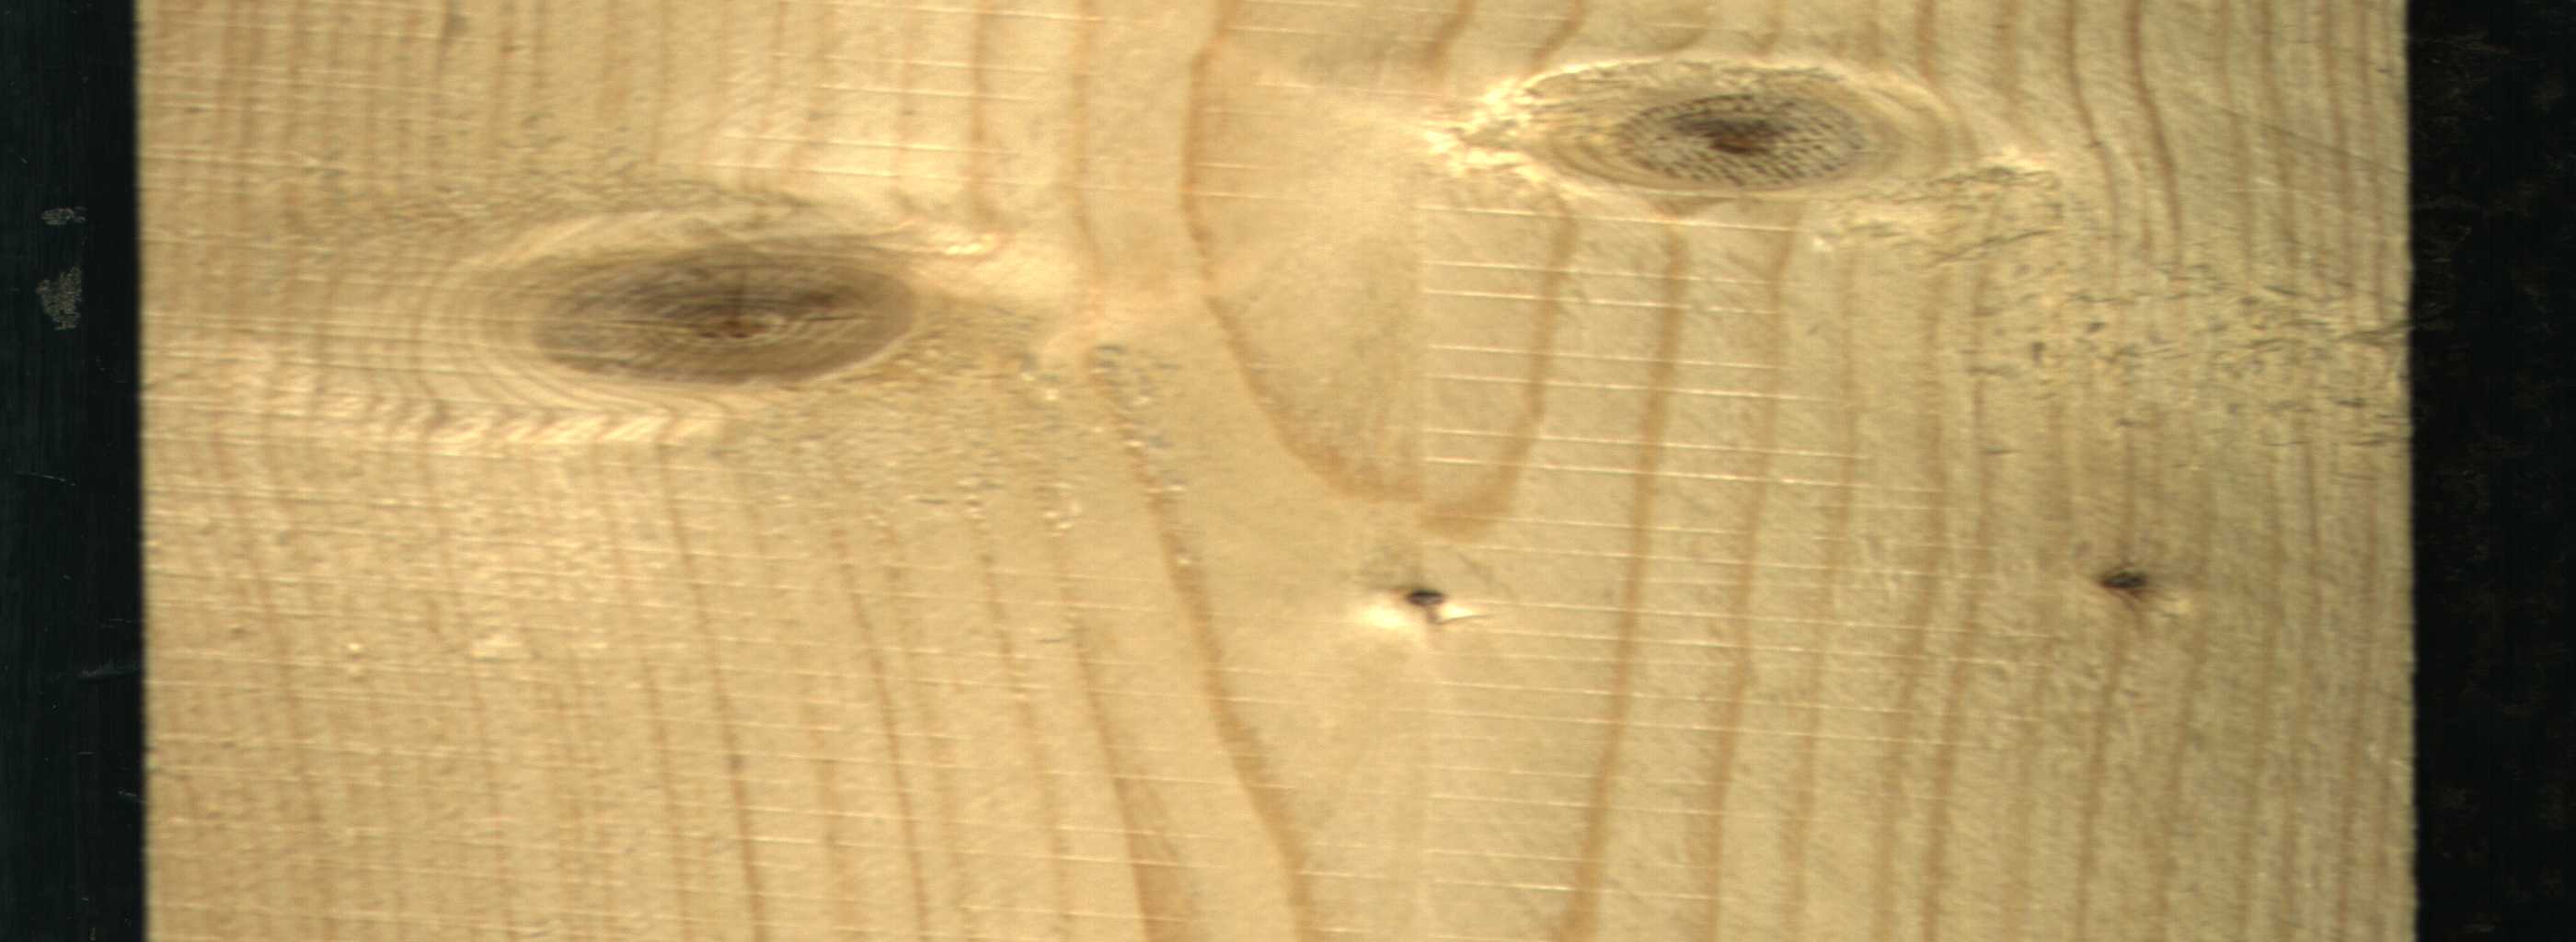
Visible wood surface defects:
Live_Knot
Live_Knot
Live_Knot
Live_Knot